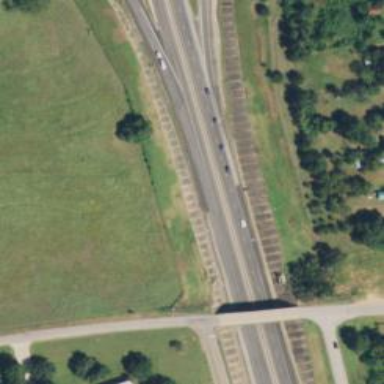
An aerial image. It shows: This image shows trunk highway that functions as expressway.